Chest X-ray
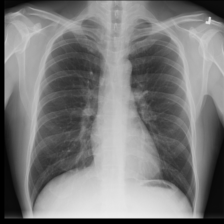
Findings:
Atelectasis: negative
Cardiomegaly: negative
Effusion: negative
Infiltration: negative
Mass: negative
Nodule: negative
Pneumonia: negative
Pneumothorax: negative
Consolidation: negative
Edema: negative
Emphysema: negative
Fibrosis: negative
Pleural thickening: negative
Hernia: negative